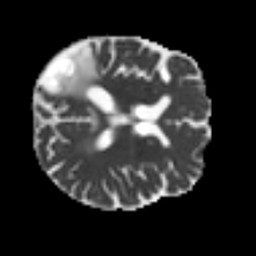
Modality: MD
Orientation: axial
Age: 49
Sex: female
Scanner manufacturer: siemens
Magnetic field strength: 3 T
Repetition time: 4.987 s
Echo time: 0.0792 s